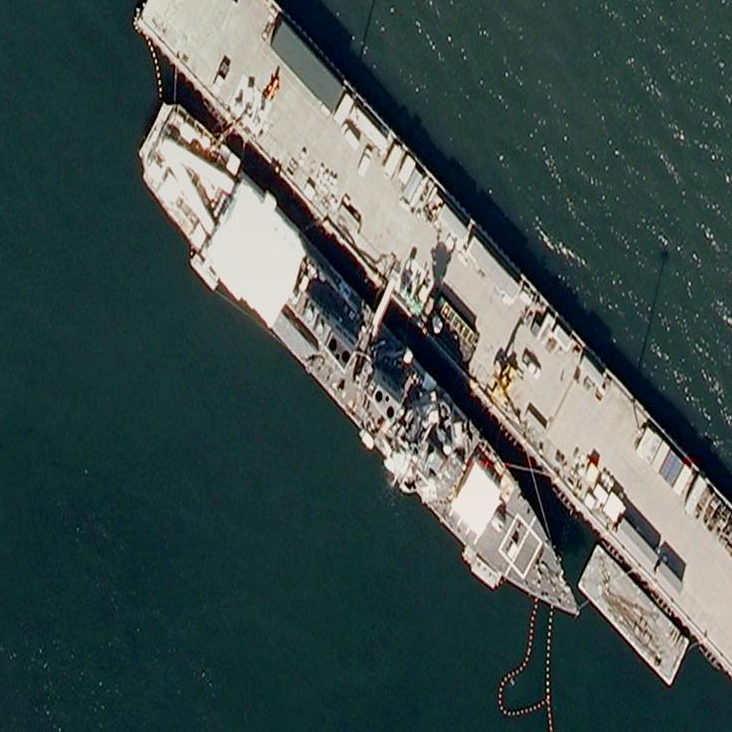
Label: destroyer